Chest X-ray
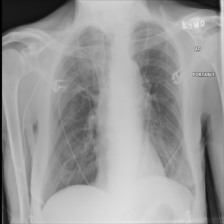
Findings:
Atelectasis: negative
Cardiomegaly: negative
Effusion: negative
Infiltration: negative
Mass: negative
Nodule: negative
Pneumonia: positive
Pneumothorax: negative
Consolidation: negative
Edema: negative
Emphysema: negative
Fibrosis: negative
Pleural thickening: negative
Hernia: negative